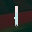
Label: 1